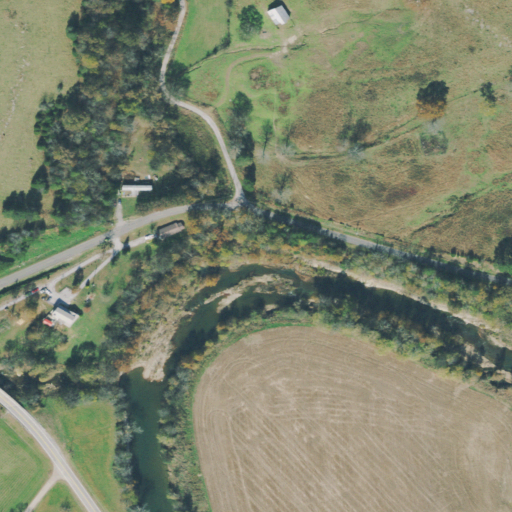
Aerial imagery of valley in Tennessee named Bates Hollow containing pasture, cultivated crops, open development, low intensity development, herbaceous wetlands, deciduous forest, and medium intensity development